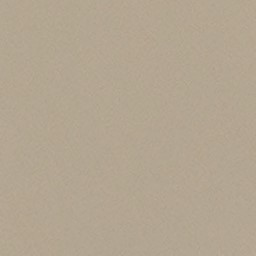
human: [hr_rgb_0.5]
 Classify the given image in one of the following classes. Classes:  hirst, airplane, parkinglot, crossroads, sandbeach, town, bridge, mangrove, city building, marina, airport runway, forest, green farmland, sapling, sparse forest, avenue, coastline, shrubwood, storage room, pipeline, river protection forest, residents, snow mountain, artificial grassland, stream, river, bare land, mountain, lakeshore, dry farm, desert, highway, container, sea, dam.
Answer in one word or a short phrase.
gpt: desert